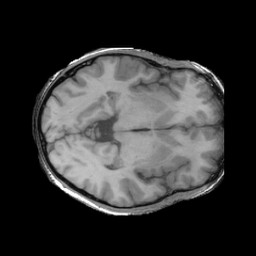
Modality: T1w
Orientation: axial
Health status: ill
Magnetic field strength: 3 T